Interaction volume radius: 5 \u00c5
Interaction volume height: 25 \u00c5
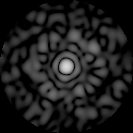
Disorder parameter: 0.7778